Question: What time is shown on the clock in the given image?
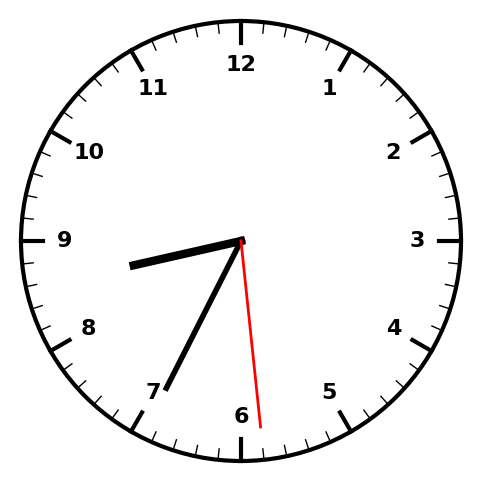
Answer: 08:34:29